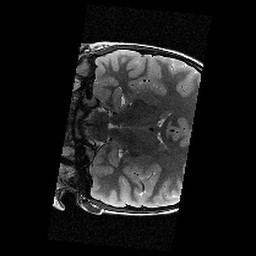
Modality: T2w
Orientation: coronal
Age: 12
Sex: female
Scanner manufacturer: siemens
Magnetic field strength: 3 T
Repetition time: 9.23 s
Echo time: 0.067 s